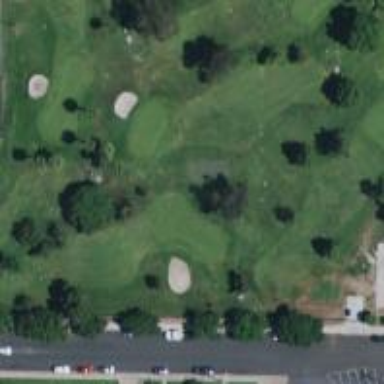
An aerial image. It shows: View of golf hole.